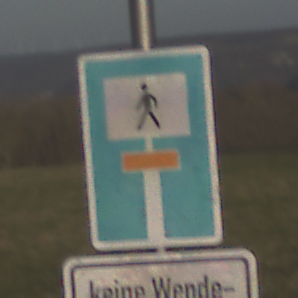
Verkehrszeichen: SackgasseFussgaengerDurchlaessig
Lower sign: HinweisGeaenderteVorfahrtVerkehrsfuehrungVerkehrsregelung3
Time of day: MorningAfternoon
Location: Outdoor (Nature)
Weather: Clear
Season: Winter
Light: Natural